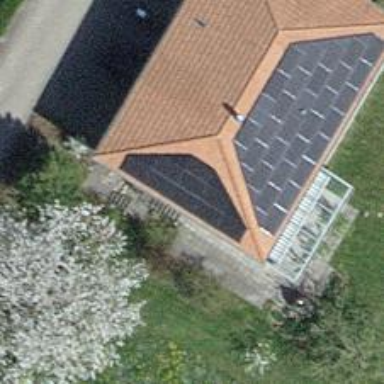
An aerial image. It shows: Solar power generator with photovoltaic panels.